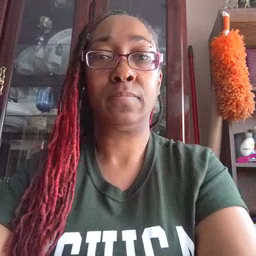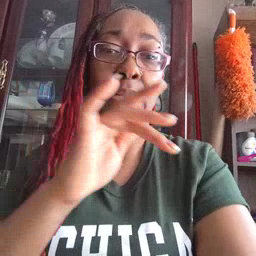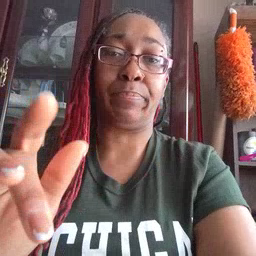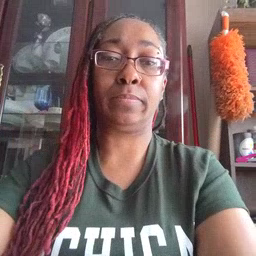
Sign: empty